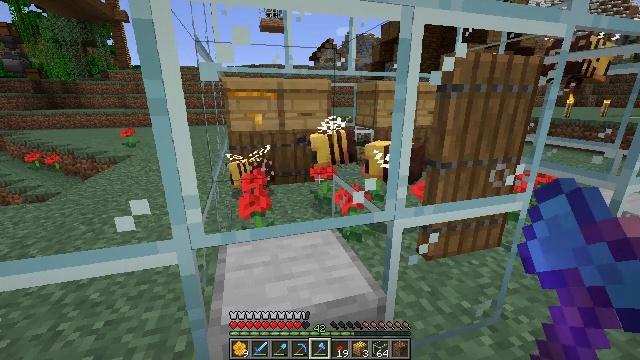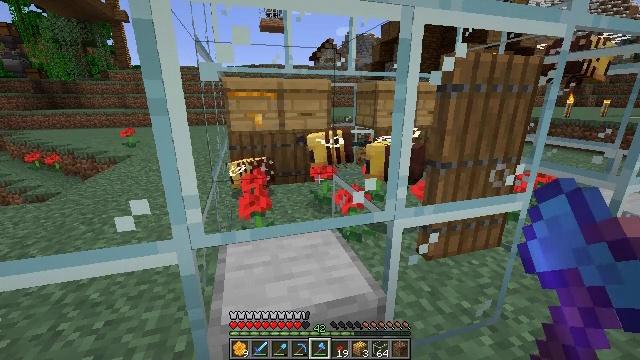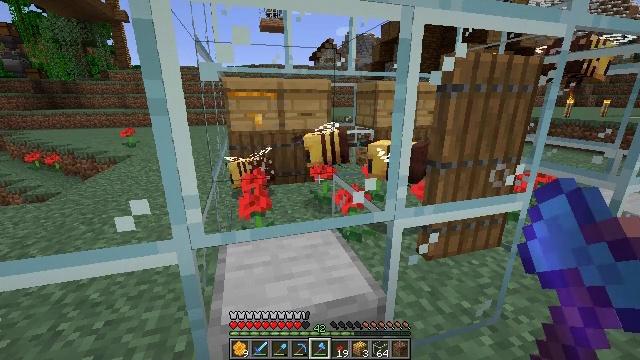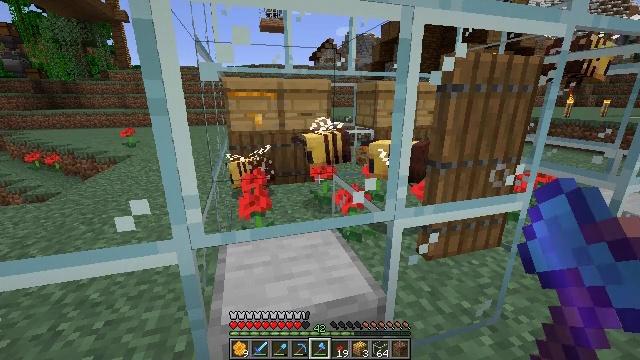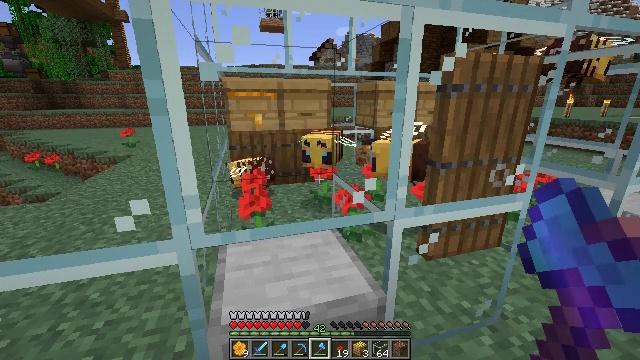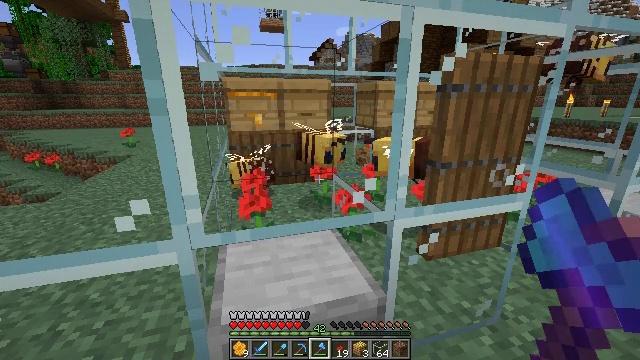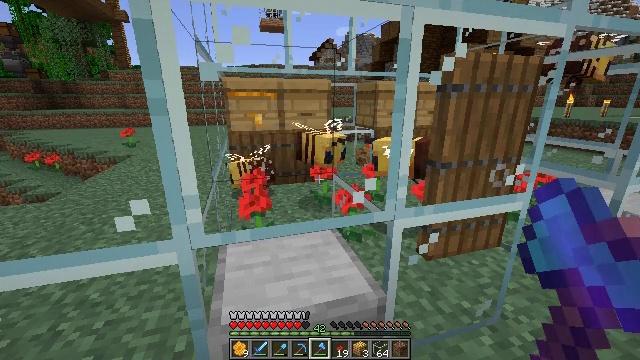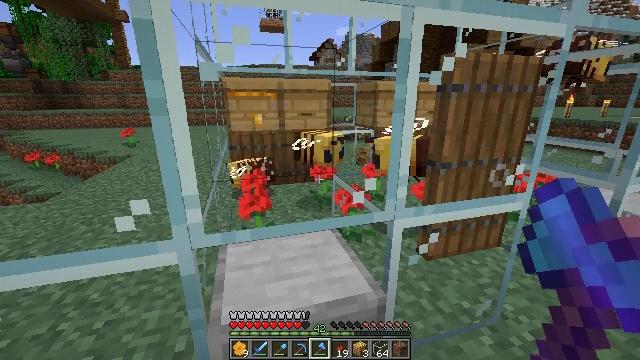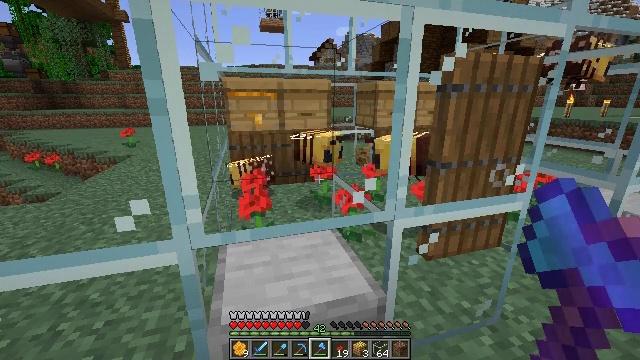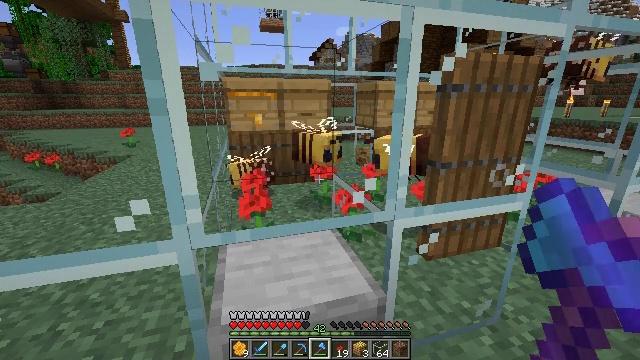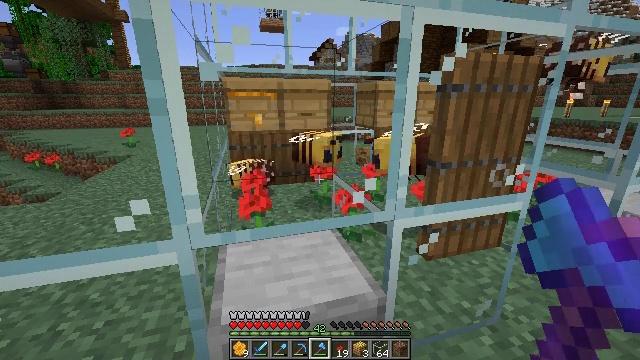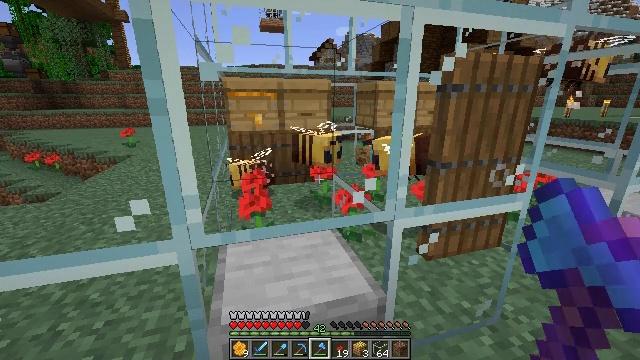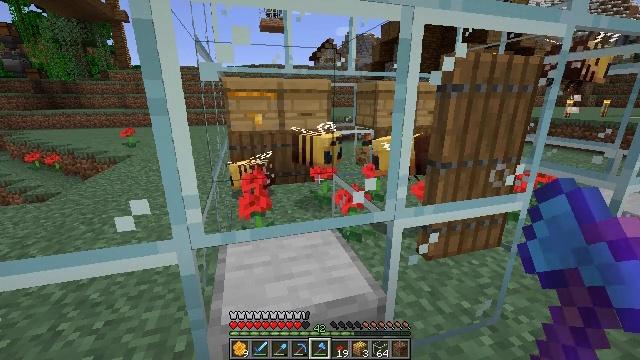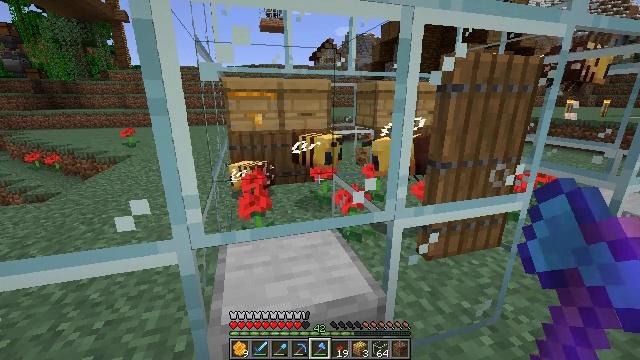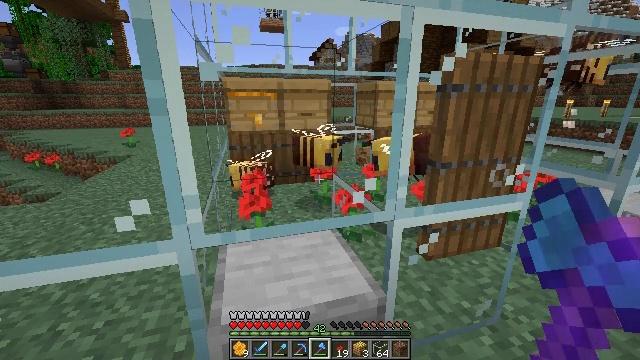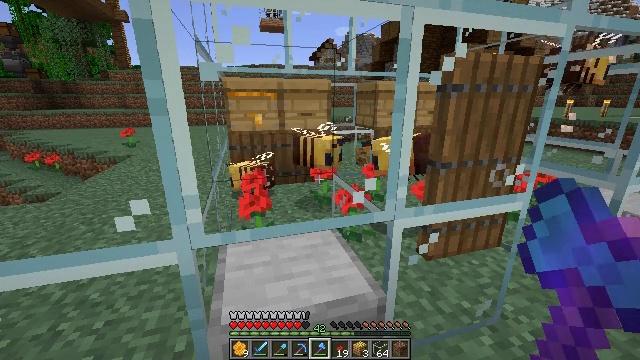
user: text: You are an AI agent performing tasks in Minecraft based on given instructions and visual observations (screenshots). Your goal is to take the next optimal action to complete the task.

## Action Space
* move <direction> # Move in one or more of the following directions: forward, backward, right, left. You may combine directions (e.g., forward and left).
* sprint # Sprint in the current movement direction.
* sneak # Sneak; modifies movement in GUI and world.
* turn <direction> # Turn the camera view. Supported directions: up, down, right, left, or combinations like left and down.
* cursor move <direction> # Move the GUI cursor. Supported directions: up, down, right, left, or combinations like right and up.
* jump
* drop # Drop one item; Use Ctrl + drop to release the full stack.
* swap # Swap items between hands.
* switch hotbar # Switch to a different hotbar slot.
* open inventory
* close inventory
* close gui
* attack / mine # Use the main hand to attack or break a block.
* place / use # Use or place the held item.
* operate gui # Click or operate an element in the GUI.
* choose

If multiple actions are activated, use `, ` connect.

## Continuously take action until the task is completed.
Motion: motion action
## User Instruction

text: Collect the poppy by clicking on it.
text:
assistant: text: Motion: attack / mine
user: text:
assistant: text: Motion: attack / mine
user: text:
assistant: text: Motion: attack / mine
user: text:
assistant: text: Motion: attack / mine
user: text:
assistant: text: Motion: attack / mine
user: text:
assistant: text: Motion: attack / mine
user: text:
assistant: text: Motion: attack / mine
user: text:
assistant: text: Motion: attack / mine
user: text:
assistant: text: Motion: attack / mine
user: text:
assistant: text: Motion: attack / mine
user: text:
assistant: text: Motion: attack / mine
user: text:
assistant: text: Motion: attack / mine
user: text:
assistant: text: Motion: attack / mine
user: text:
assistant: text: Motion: attack / mine
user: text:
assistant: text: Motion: attack / mine
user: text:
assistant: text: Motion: attack / mine
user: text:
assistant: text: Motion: attack / mine
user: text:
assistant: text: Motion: attack / mine
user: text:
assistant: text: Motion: attack / mine
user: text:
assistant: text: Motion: attack / mine
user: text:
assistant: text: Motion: attack / mine
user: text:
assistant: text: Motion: attack / mine
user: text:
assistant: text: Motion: attack / mine
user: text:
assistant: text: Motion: attack / mine
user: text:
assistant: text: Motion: attack / mine
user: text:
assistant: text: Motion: attack / mine
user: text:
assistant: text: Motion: attack / mine
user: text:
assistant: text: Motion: attack / mine
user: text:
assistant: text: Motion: attack / mine
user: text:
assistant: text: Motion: attack / mine